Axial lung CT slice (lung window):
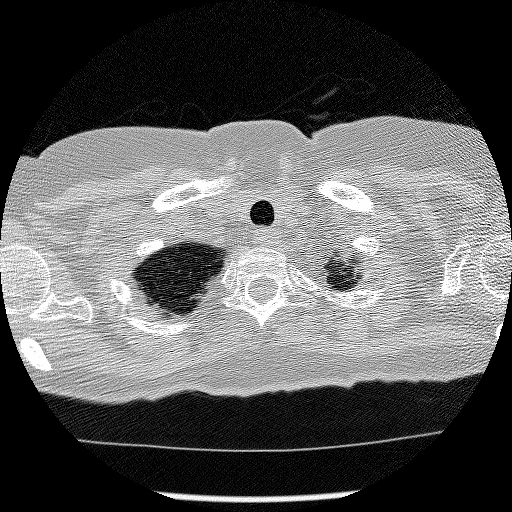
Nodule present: no